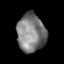
Tissue: prostate
Cell type: T cells
Senescence score: 0.3423
Nuclear area (px): 1069
Mean DAPI intensity: 126.38